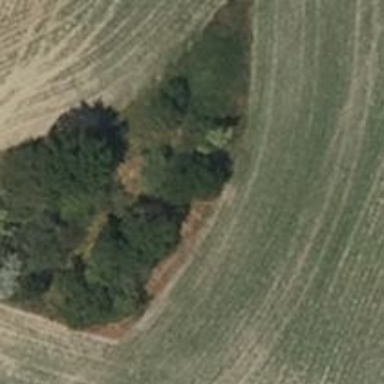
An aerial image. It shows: Broadleaved evergreen tree in its natural setting.